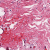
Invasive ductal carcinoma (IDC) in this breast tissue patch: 0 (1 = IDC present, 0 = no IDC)